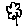
Label: flower